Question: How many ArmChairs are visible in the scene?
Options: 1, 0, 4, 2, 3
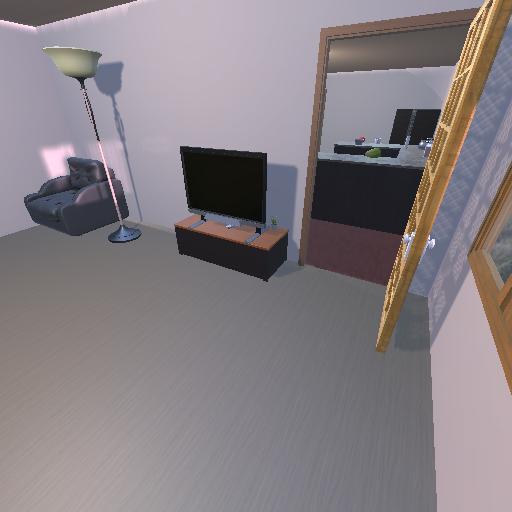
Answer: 1